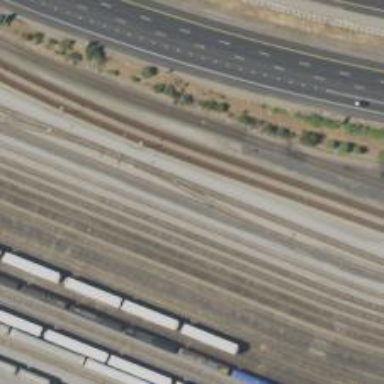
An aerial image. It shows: Railway yard used for servicing trains.